Question: I have thousands of text file with empty first row. Is it possible to delete this row in all files at once?

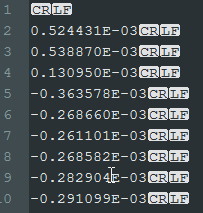
Answer: You need a bat script like this
'''
@echo off
for %%i in (*.txt) do (
more +1 "%%~fi">>temp
del "%%~fi"
ren temp "%%~nxi"
)
'''
Save the above code as something.bat and run it at your directory.